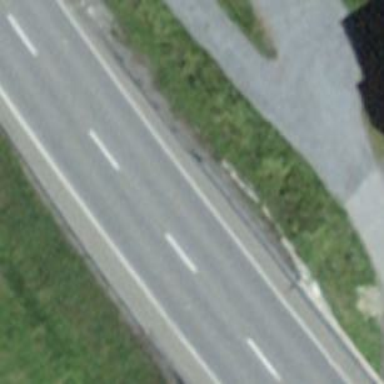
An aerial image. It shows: Asphalt bridge over primary highway with no sidewalk.